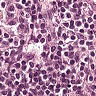
Metastatic tissue present: no